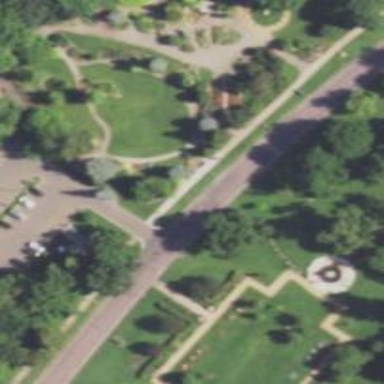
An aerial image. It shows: Path and footway intersecting.